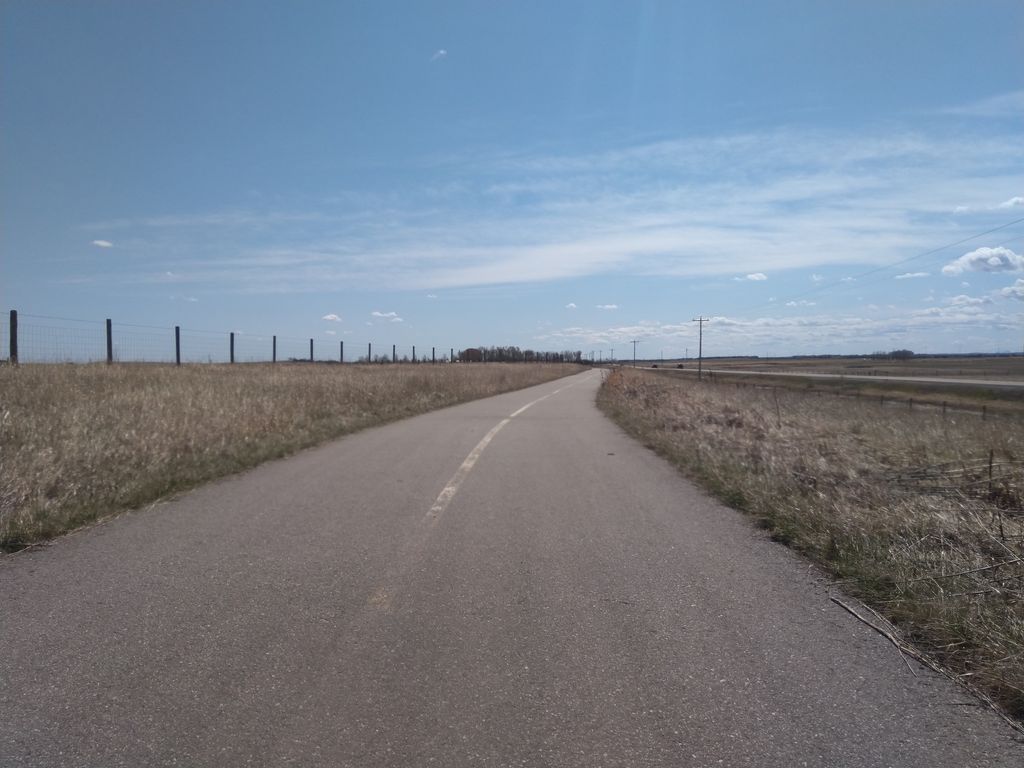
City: calgary